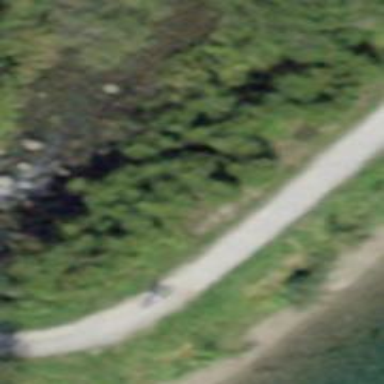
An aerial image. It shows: Asphalt path for hiking. The path is groomed for classic hiking.